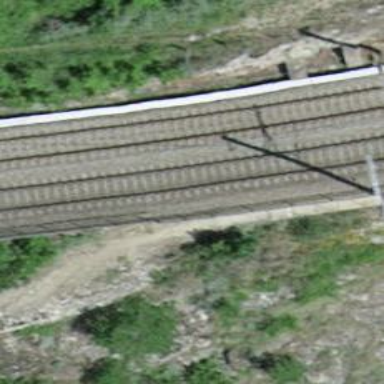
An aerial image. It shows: Railway with electrified contact lines.